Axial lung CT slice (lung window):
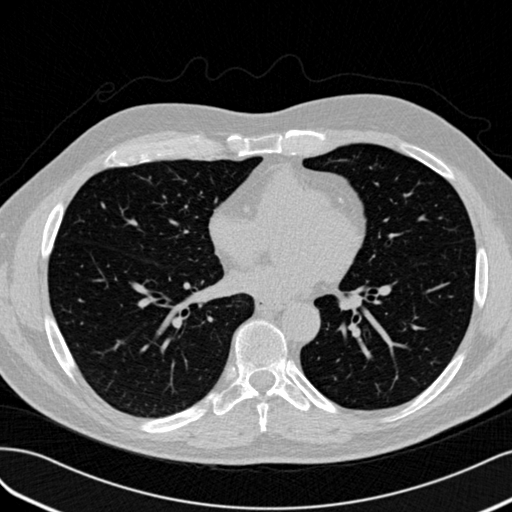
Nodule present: no